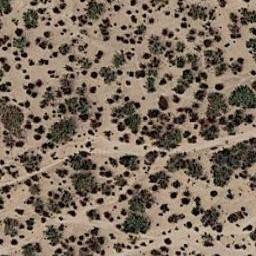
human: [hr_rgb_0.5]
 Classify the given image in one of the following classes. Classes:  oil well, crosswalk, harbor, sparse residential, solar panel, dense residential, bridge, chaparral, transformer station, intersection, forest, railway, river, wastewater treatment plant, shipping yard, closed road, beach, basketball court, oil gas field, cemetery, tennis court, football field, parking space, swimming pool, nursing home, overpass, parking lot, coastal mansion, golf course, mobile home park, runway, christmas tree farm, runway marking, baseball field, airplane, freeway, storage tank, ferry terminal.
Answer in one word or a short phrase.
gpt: chaparral